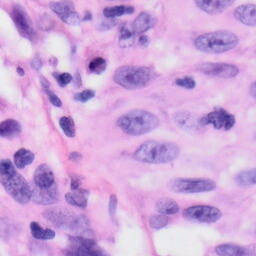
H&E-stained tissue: Skin